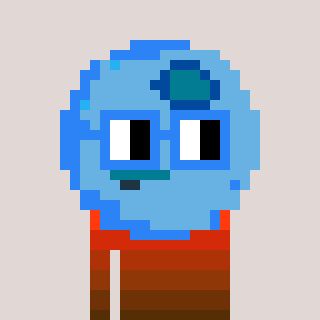
a pixel art character with square blue glasses, a blueberry-shaped head and a computerblue-colored body on a warm background